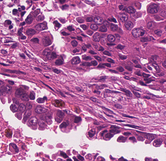
Tumor epithelial tissue: yes
Tumor-associated stroma tissue: yes
Normal tissue: no